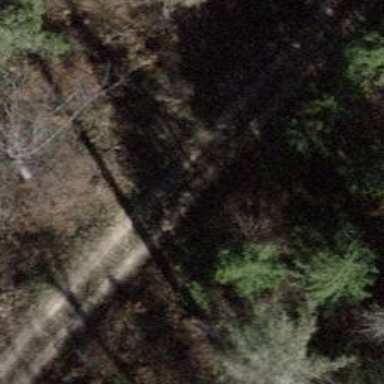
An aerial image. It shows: Track with grade 2 tracktype.